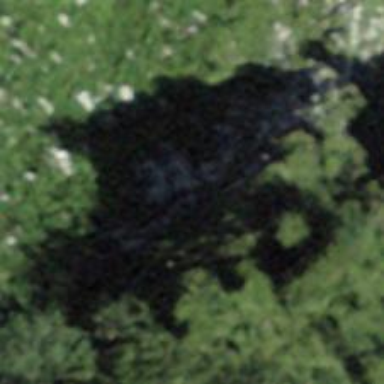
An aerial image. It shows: Cliff in nature.